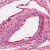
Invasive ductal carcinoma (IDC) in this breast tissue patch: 0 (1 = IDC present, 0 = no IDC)